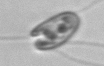
Label: flagellate_morphotype1